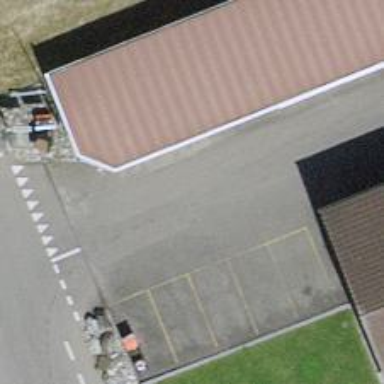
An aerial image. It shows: Bus stop with platform for public transport.